Interaction volume radius: 10 \u00c5
Interaction volume height: 15 \u00c5
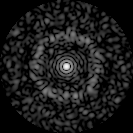
Disorder parameter: 0.818